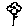
Label: flower